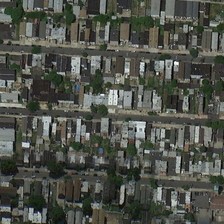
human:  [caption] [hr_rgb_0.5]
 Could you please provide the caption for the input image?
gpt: many buildings and green trees are in a dense residential area .

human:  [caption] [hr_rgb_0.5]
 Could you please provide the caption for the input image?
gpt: many buildings and green trees are in a dense residential area .

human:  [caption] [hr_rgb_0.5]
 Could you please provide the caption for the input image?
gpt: many buildings and green trees are in a dense residential area .

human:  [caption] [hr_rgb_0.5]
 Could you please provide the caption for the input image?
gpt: many buildings and green trees are in a dense residential area .

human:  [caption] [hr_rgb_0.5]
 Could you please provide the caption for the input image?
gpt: many buildings and green trees are in a dense residential area .